高一 · 计数
利用随机数表法对一个容量为 500 编号为 $000,001,002, \cdots, 499$ 的产品进行抽样检验, 抽取一个容量为 10 的样本, 若选定从第 12 行第 4 列的数开始向右读数（下面摘取了随机数表中的第 11 行至第 15 行), 则根据下面的随机数表, 读出的第 3 个数是 ()

$\begin{array}{lllllllllllllllllllllll}37 & 85 & 94 & 35 & 12 & 83 & 39 & 50 & 08 & 30 & 42 & 34 & 07 & 96 & 88 & 54 & 42 & 06 & 87 & 98 & 35 & 85 & 29 \\ 48 & 39\end{array}$
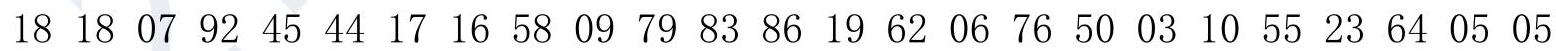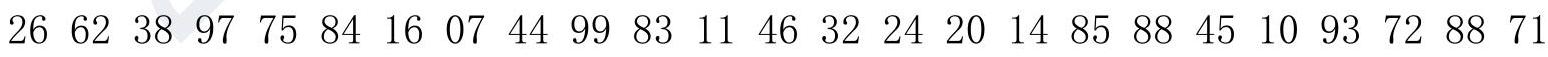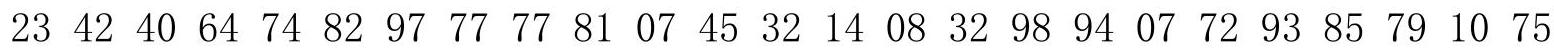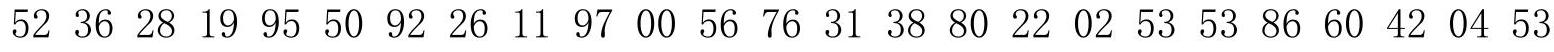
A. 584
B. 114
C. 311
D. 146
答案: C
解析: 从第 12 行第 4 列的数开始向右读数可得: $238,160,311,463,224 \cdots$. 所以读出的第 3 个数是 311 . 选 C.